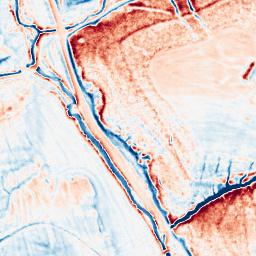
Category: classical
Decomposition family: uniform
Decomposition parameters: size: 10
Upsampling method: sinc_hamming
Upsampling parameters: scale: 2
kernel_size: 4
Upsampling scale: 2